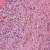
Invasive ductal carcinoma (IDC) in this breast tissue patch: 0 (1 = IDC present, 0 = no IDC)